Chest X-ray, PA view. Patient: 53 years old, sex F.
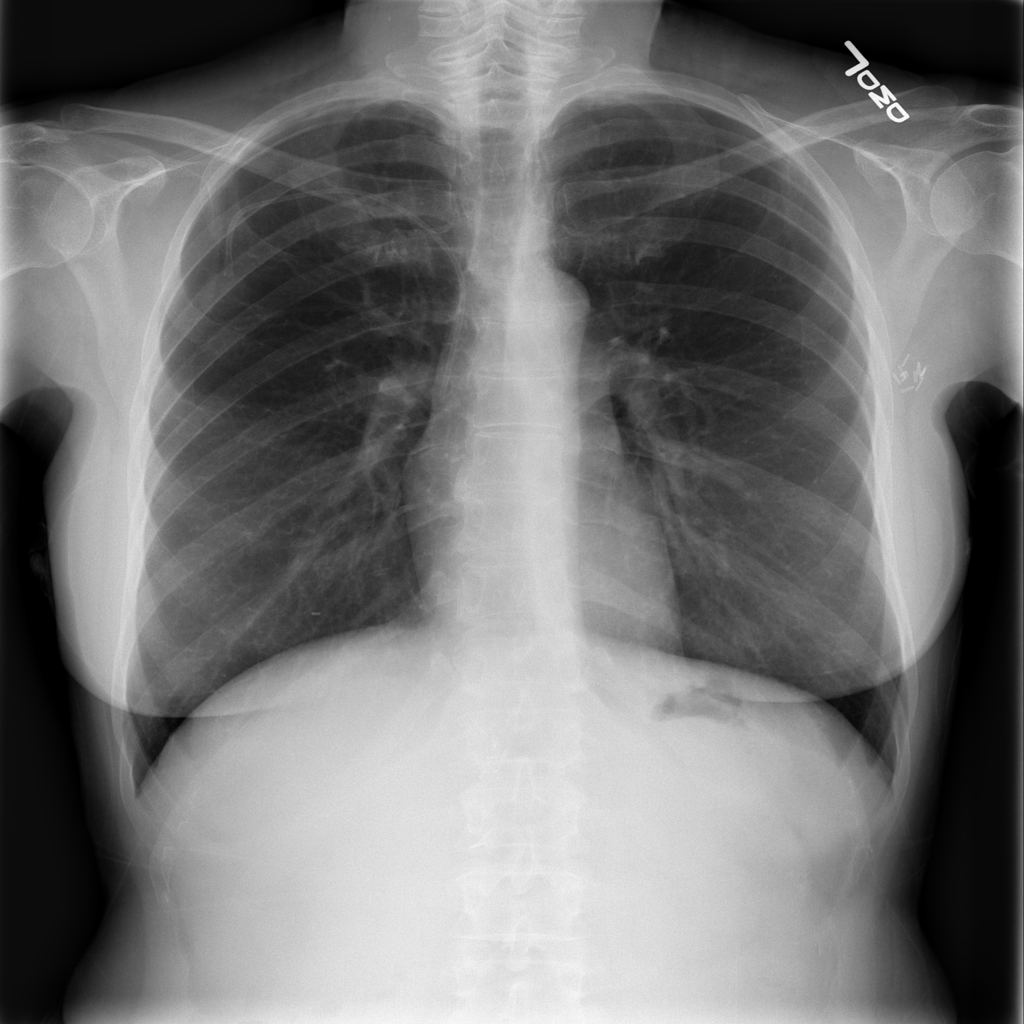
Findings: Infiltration